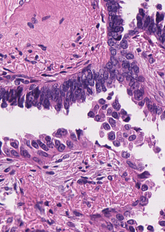
Tumor epithelial tissue: yes
Tumor-associated stroma tissue: yes
Normal tissue: no